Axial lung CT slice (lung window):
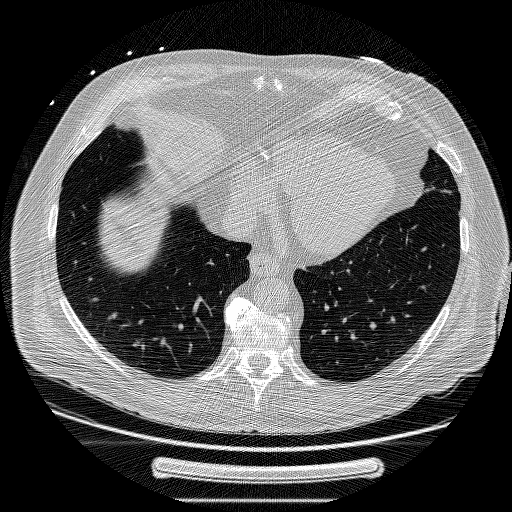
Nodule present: no